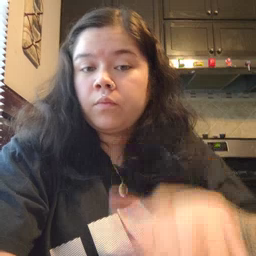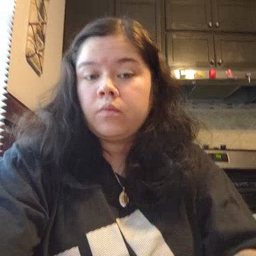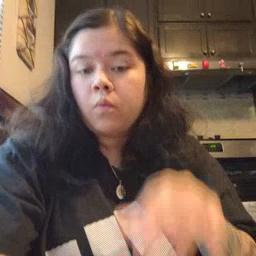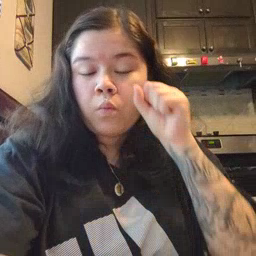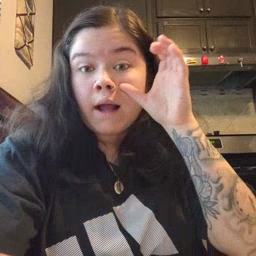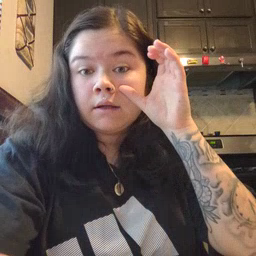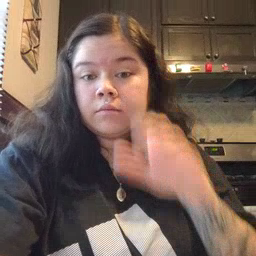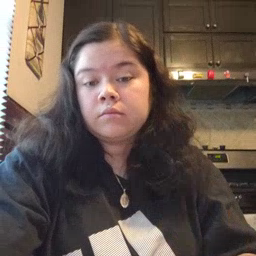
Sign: wake